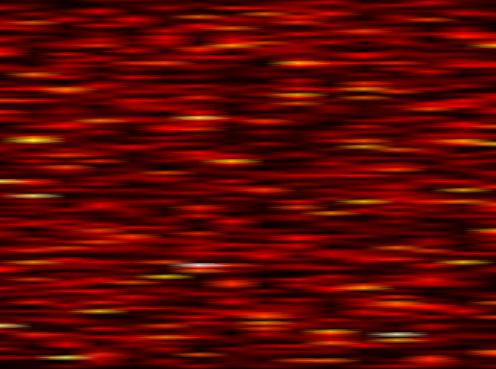
Label: OFDM